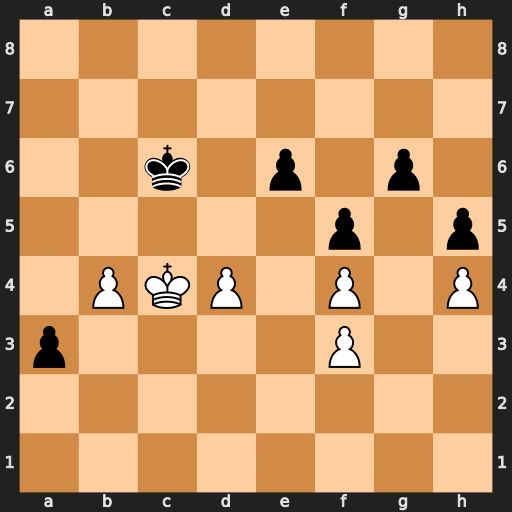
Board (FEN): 8/8/2k1p1p1/5p1p/1PKP1P1P/p4P2/8/8
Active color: w
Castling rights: -
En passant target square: -
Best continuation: Kb3 Kb5 Kxa3 Kc4 Ka4